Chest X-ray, PA view. Patient: 28 years old, sex F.
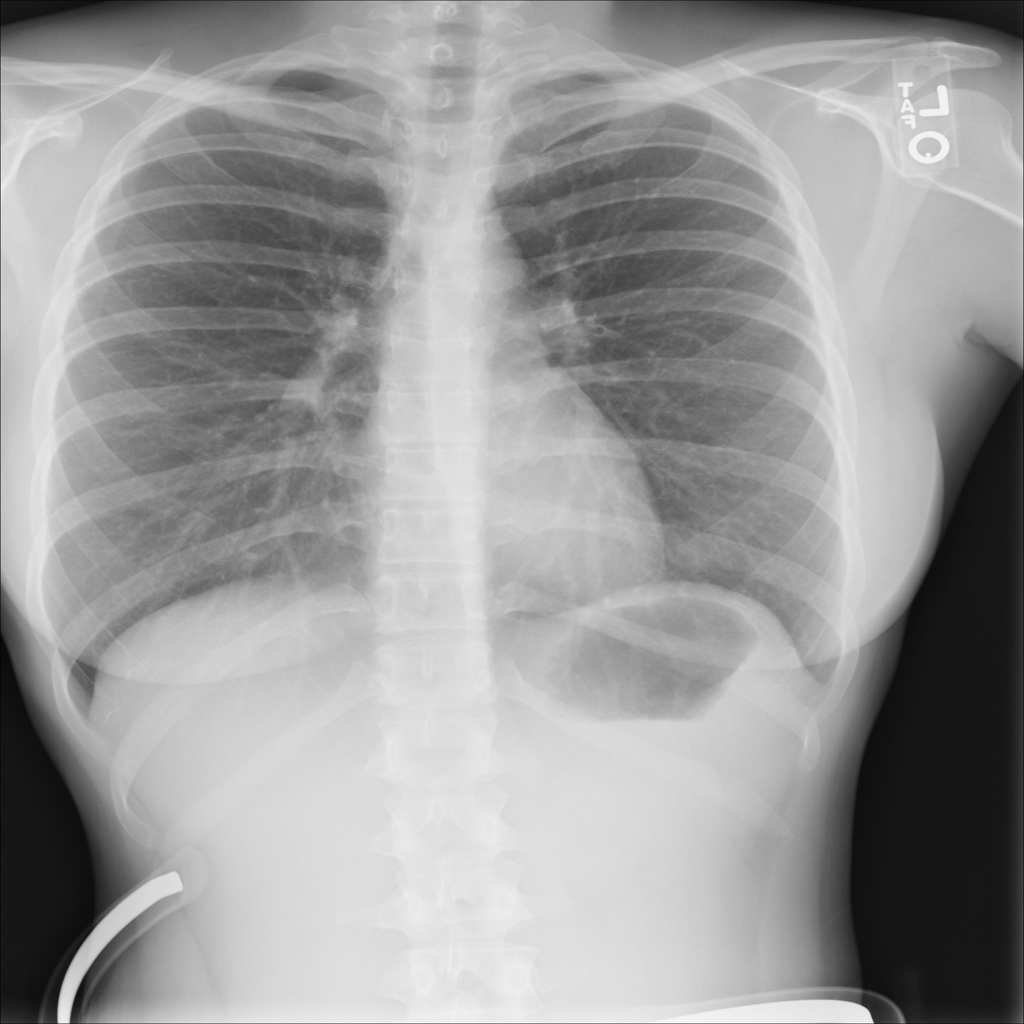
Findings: No Finding